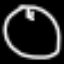
Label: clock